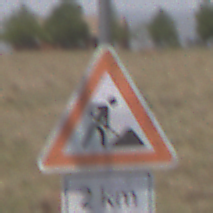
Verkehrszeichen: Arbeitsstelle
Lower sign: Entfernungsangaben2
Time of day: Midday
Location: Outdoor (Nature)
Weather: PartlyCloudy
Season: NotSpecified
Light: Natural